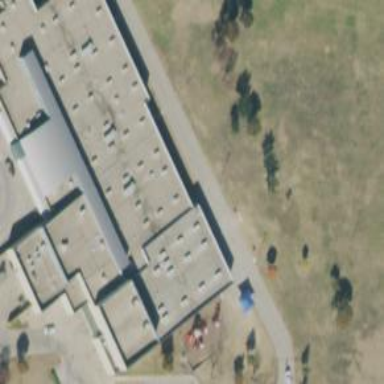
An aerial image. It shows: School building.